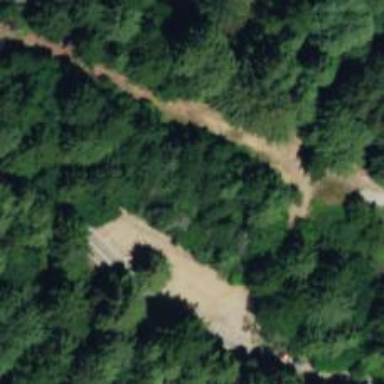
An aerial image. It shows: Emergency access point on the road.